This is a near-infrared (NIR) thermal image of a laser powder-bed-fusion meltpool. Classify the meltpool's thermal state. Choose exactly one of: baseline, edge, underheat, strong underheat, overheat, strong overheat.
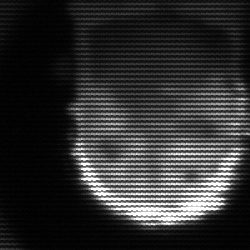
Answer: baseline